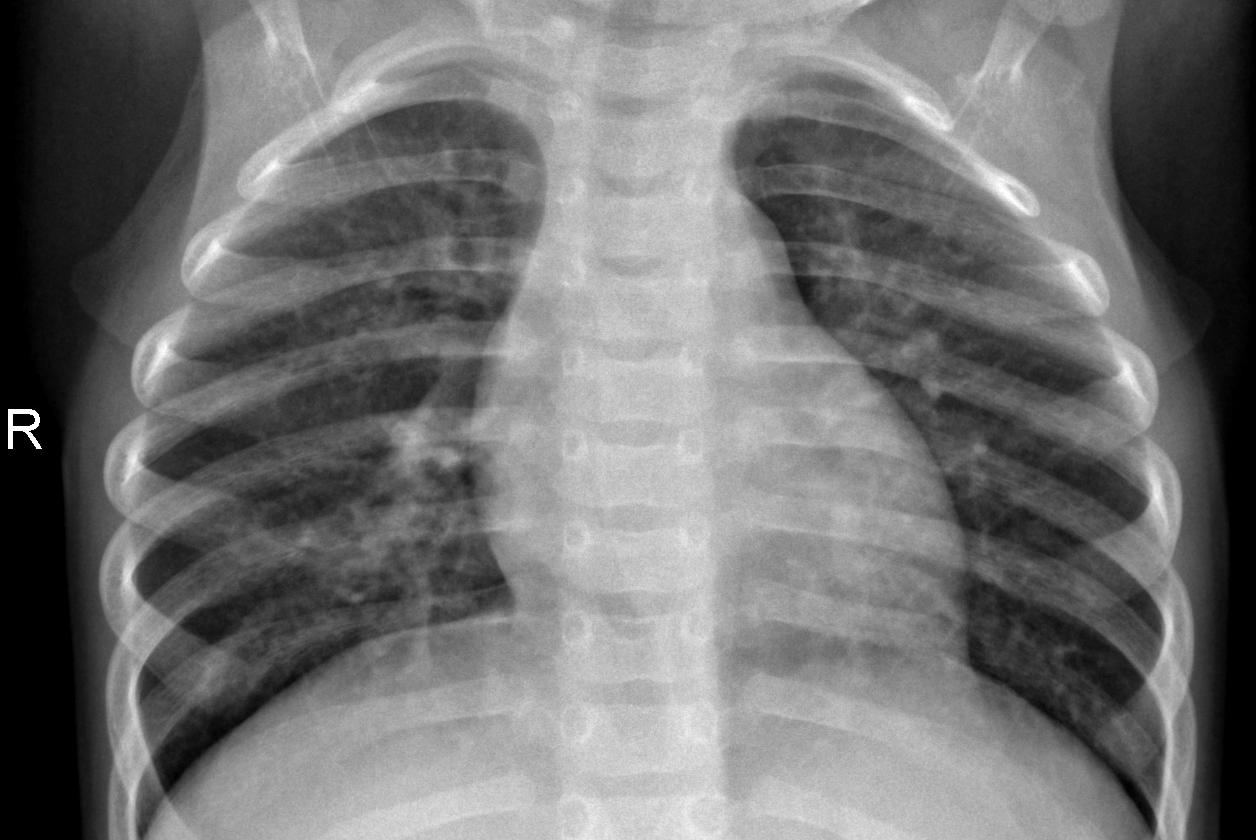
Diagnosis: PNEUMONIA